Interaction volume radius: 10 \u00c5
Interaction volume height: 25 \u00c5
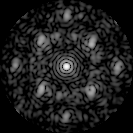
Disorder parameter: 0.5024